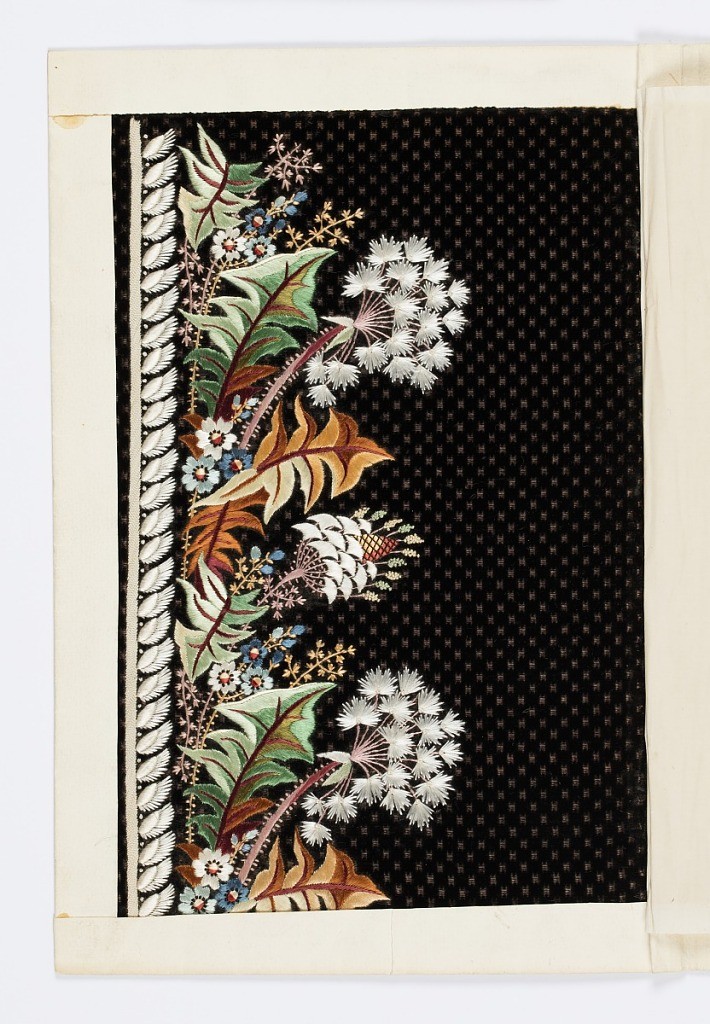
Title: Embroidery sample
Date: ca. 1770
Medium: silk, paper Technique: satin and stem stitch embroidery with French knots on cut voided supplementary warp pile (velvet); in paper envelope Label: Satin, stem, and knot stitches embroidered in silk on silk cut voided supplementary warp pile (velvet); paper enclosure
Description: Dark purple velvet with minute square dot pattern; embroidered border design in white and brilliant colored silks. Pattern of fantastic foliage and flowers.